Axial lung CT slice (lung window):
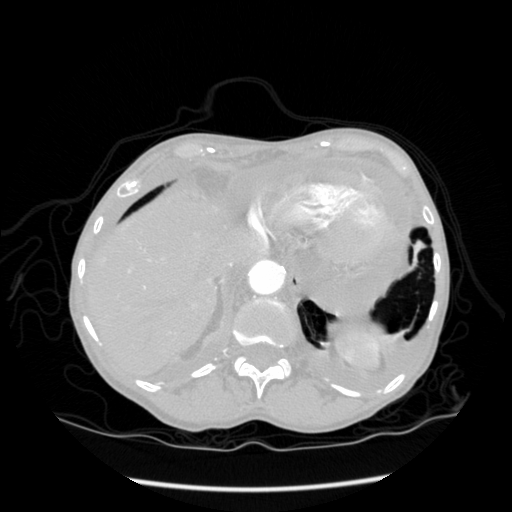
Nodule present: no